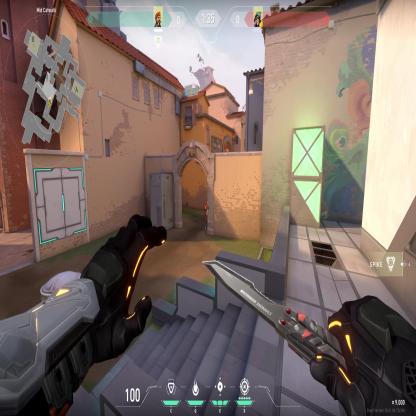
Label: enemy